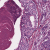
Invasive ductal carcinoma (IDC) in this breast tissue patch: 1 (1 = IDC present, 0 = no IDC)